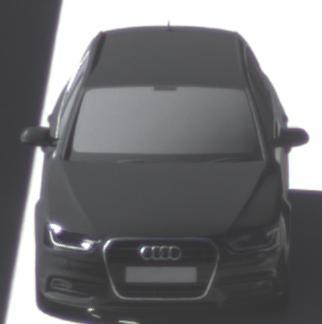
Make: Audi
Model: A4 Avant 1.8 TFSI
Detailed model: A4 (B8) Avant
Model produced from: 2012/02
Model produced until: 2015/04
Doors: 5
Color: black
Road condition: dry road
Daytime: morning or afternoon
Contrast: high contrast